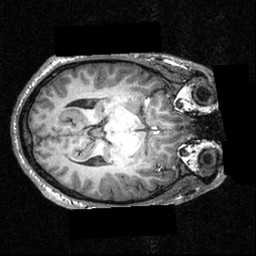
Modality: T1w
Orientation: axial
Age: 21
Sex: male
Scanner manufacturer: siemens
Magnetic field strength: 3.951 T
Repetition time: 1.5 s
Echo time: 0.00335 s